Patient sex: M
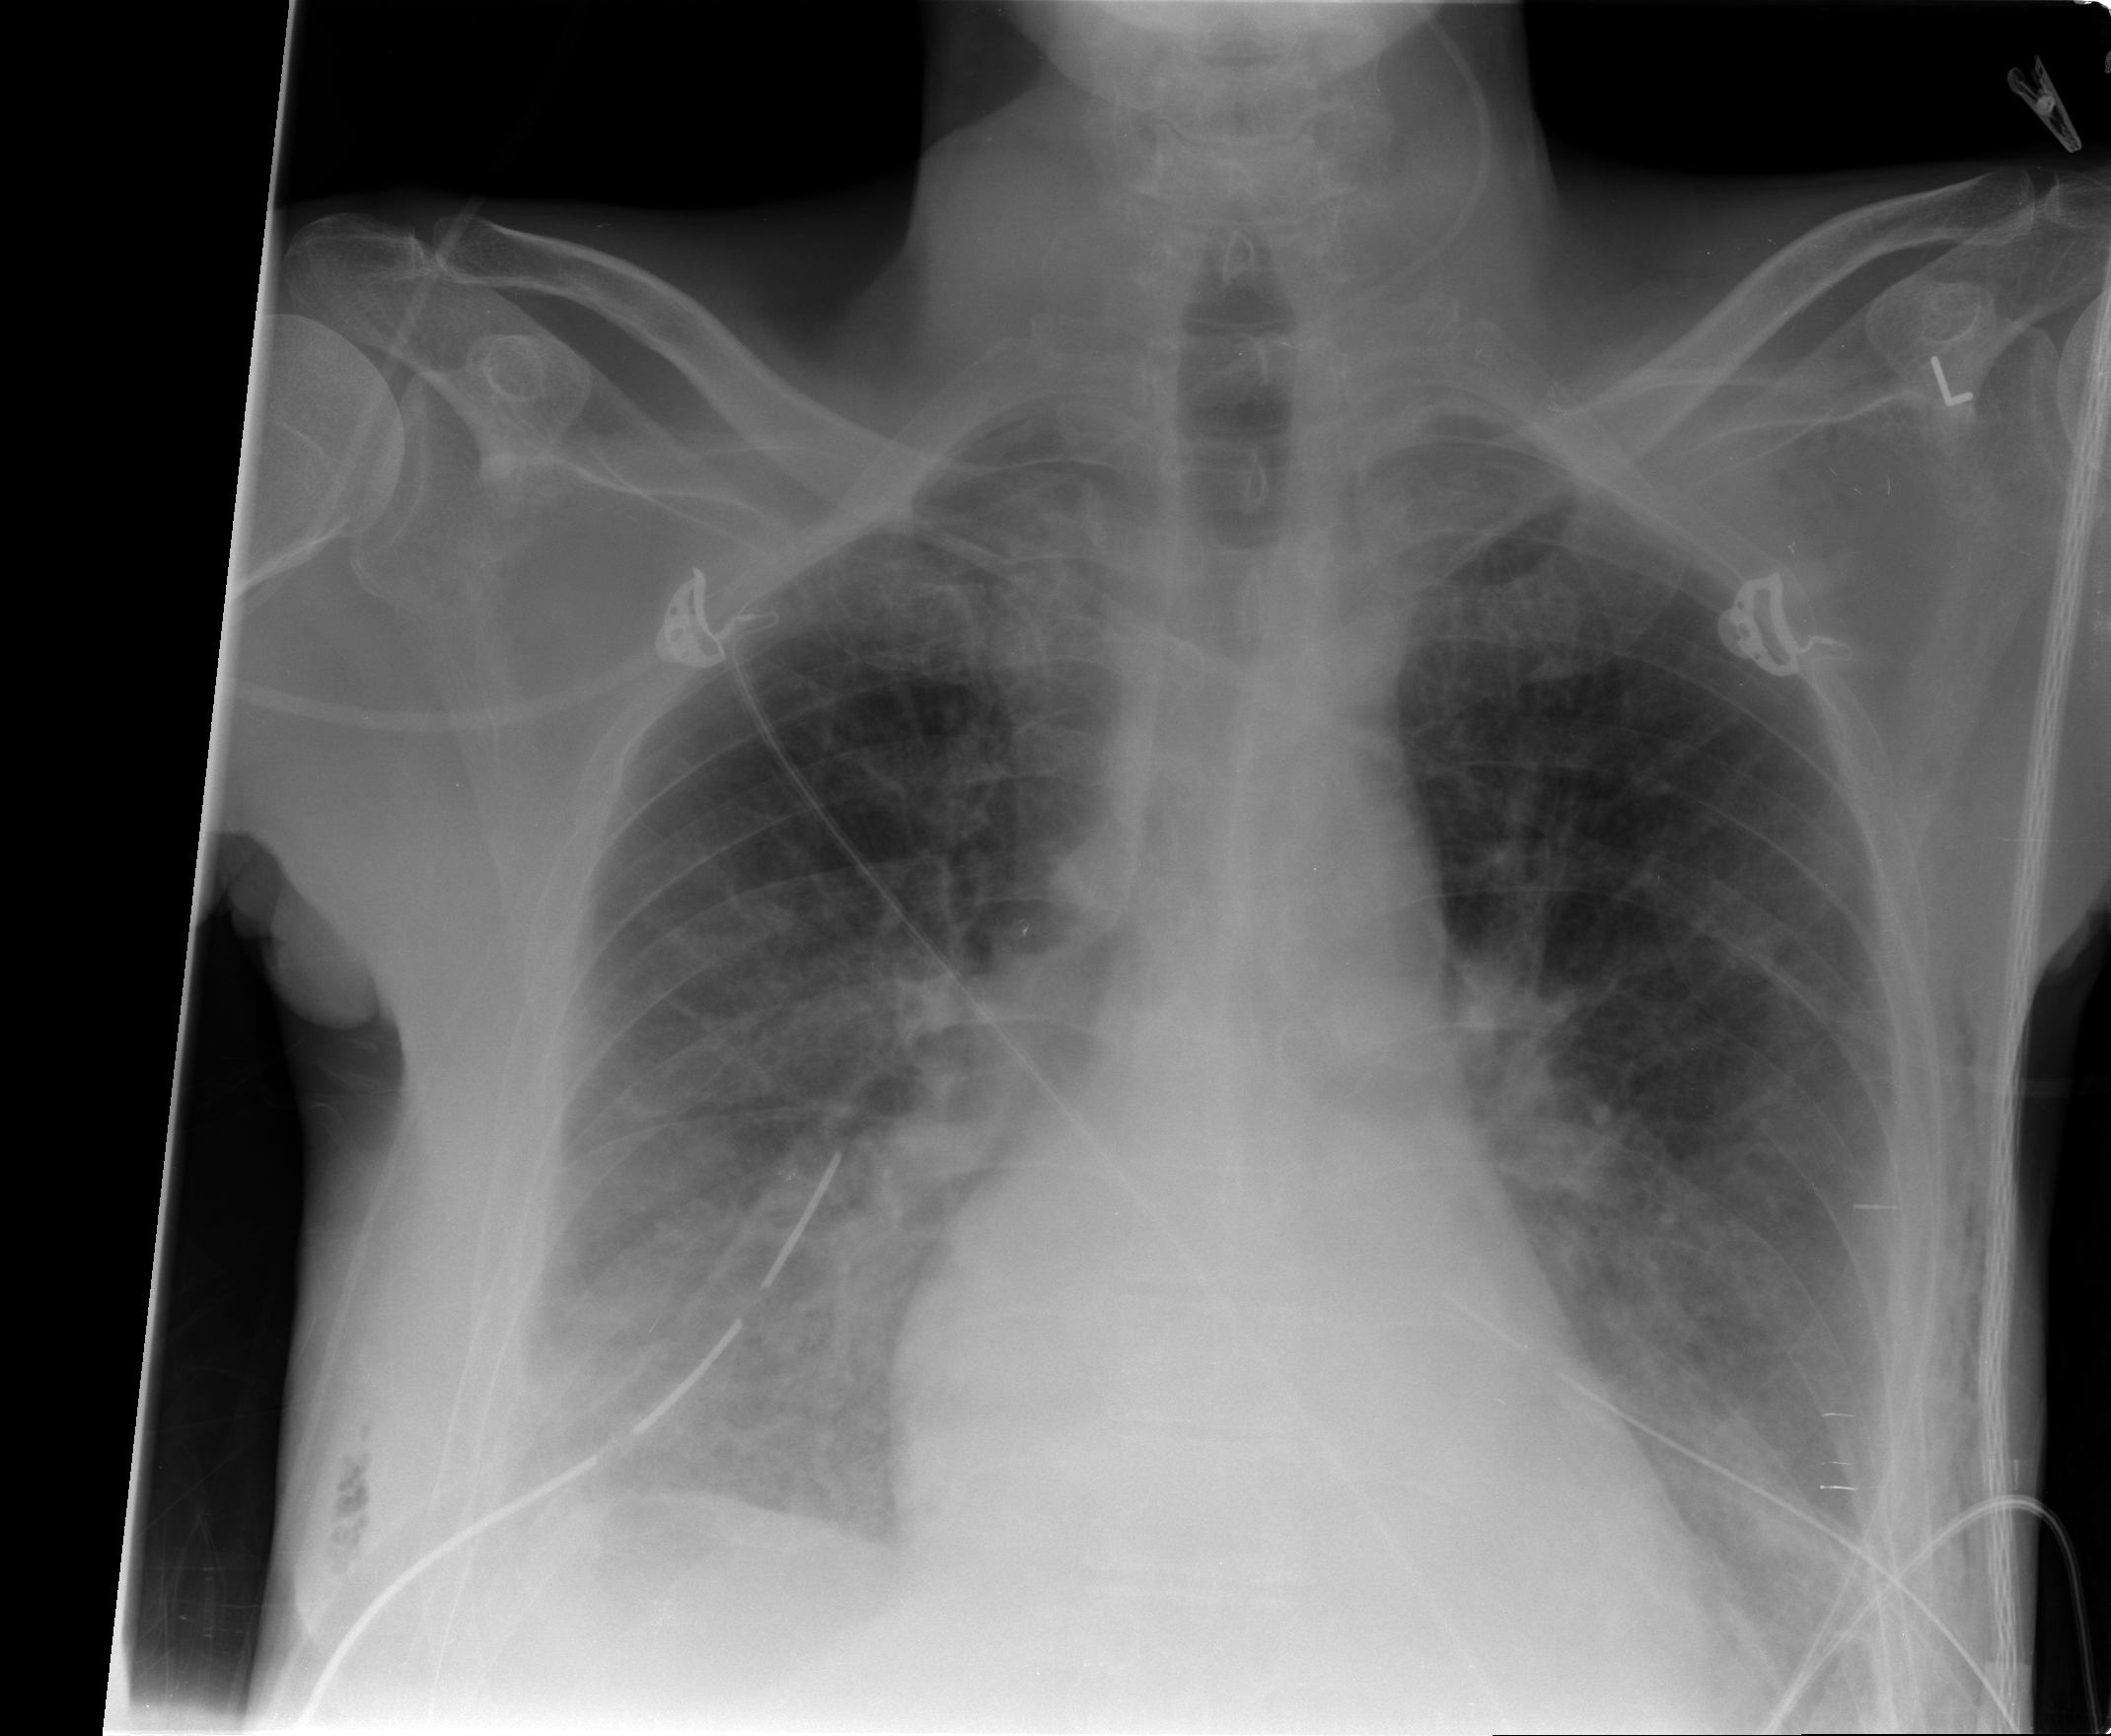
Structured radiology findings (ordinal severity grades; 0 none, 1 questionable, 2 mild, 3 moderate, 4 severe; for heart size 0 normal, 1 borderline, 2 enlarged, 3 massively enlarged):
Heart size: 0
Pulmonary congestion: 0
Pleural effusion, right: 0
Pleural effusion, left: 0
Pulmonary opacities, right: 0
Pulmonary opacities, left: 0
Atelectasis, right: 2
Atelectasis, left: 2